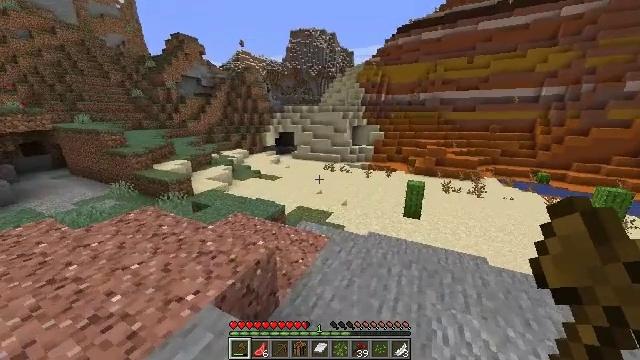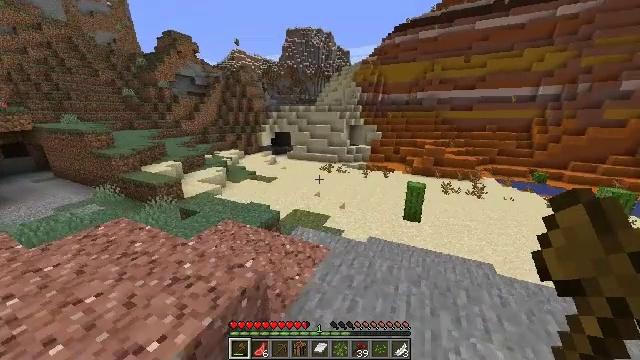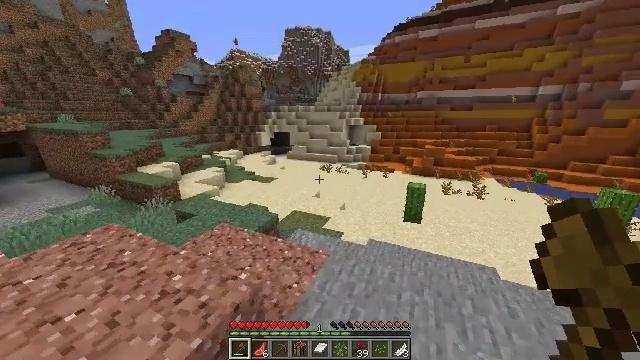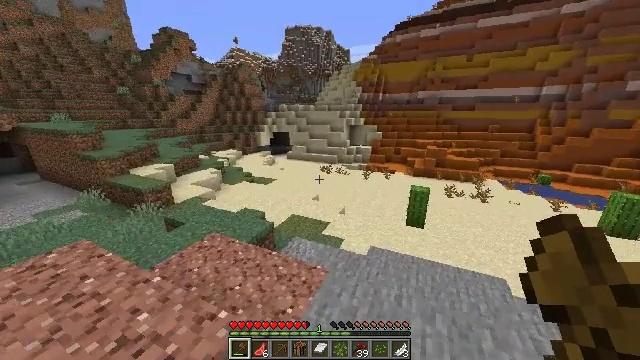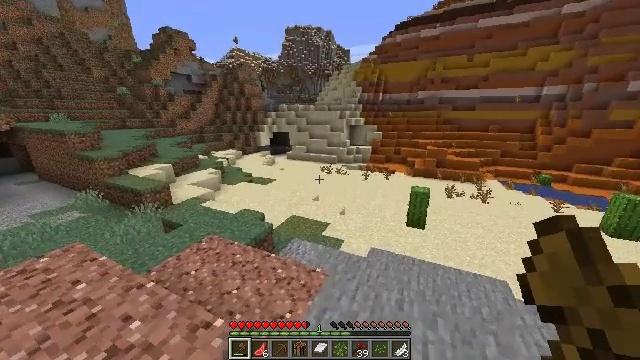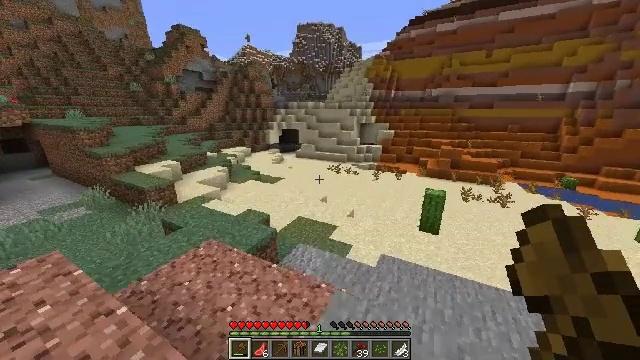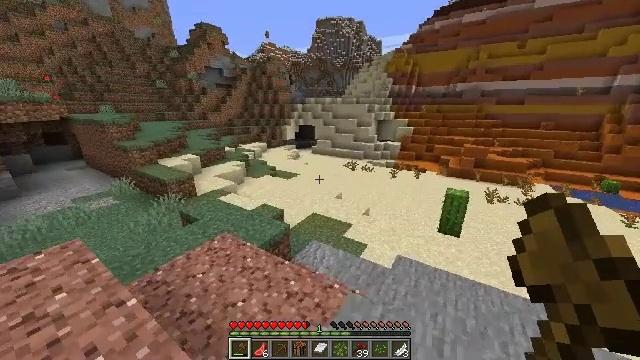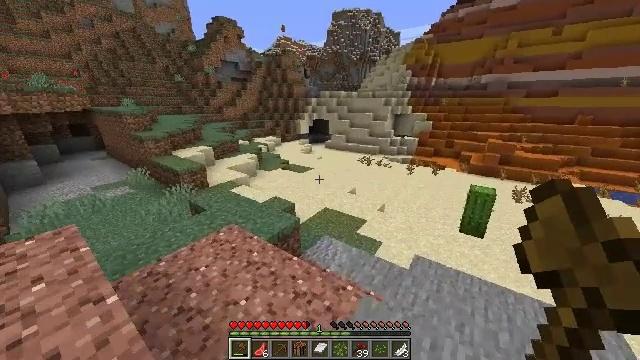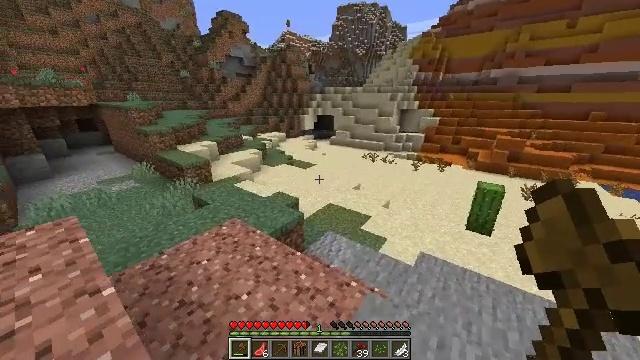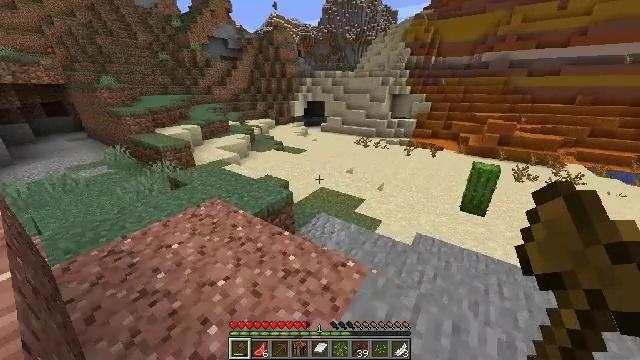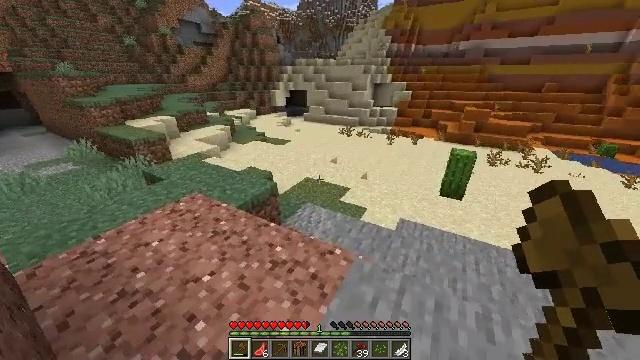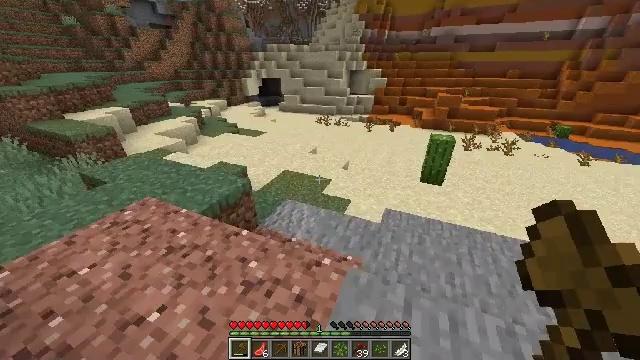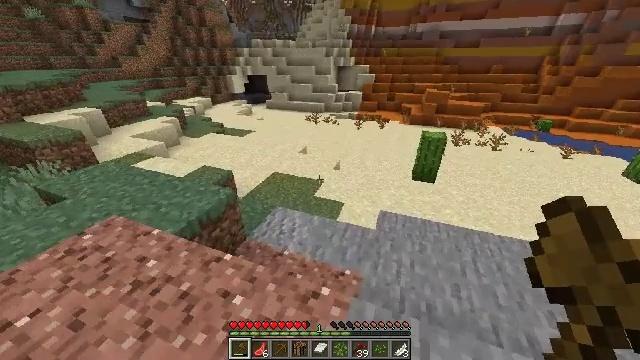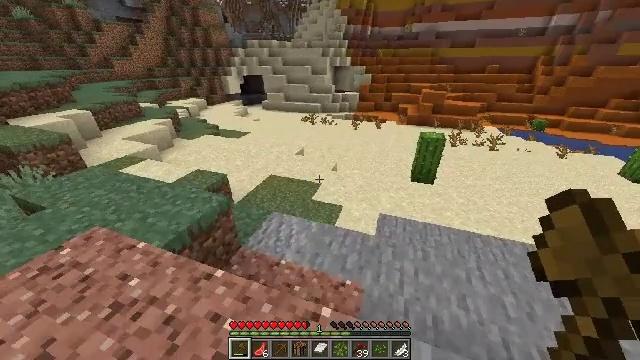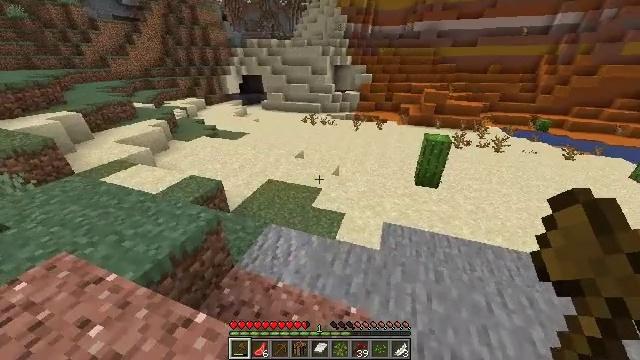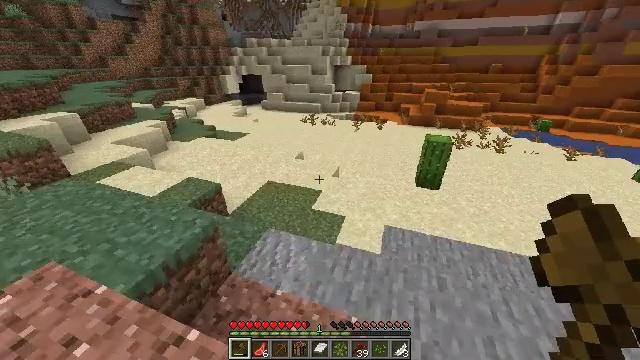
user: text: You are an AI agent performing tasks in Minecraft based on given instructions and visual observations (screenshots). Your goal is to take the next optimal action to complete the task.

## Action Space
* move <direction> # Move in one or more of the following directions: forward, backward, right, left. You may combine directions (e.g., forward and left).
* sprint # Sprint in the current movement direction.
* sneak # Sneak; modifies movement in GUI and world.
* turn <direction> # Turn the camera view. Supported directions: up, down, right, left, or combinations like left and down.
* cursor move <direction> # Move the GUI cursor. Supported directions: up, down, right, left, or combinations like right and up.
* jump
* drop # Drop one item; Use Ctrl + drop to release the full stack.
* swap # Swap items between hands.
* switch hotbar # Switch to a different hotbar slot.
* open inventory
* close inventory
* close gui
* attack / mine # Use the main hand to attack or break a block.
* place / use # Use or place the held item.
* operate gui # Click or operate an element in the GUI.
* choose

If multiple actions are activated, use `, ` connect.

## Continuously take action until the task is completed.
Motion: motion action
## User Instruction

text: Mine red sand from the ground.
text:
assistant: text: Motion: move forward
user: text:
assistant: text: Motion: move forward
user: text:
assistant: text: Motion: move forward
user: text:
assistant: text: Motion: move forward
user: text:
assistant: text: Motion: move forward, turn left
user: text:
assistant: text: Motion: move forward, turn left and down
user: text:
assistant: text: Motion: move forward, turn left and down
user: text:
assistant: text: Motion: move forward, turn left
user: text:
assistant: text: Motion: move forward, turn right and down
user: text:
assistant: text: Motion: move forward, turn right and down
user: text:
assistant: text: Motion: move forward, turn right and down
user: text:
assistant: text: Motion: move forward, turn right
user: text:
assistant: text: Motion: move forward
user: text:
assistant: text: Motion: move forward
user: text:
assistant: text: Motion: move forward
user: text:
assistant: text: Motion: move forward, turn right and up
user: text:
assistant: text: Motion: move forward, turn right and up
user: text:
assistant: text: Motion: move forward, turn right and up
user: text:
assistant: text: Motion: move forward, turn right and up
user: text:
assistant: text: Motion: move forward, turn up
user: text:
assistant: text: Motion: move forward
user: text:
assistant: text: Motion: move forward
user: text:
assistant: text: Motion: move forward, turn right and up
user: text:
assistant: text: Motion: move forward, turn right and up
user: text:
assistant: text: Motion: move forward
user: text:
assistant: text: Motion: move forward, jump
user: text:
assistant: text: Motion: move forward, turn down, jump
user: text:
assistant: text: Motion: move forward, turn down, jump
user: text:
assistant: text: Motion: move forward, turn left and down, jump
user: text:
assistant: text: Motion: move forward, turn left and down